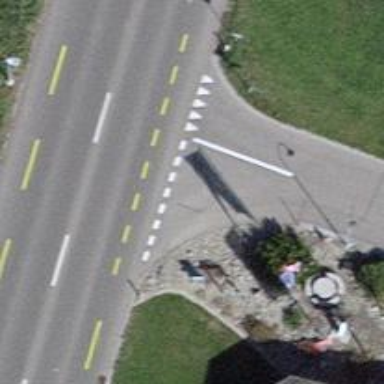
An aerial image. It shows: Road with "give way" sign.